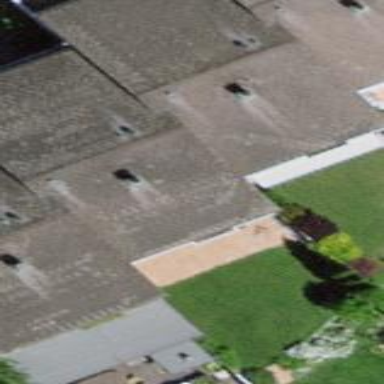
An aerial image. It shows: Gabled terrace building with the roof oriented across.